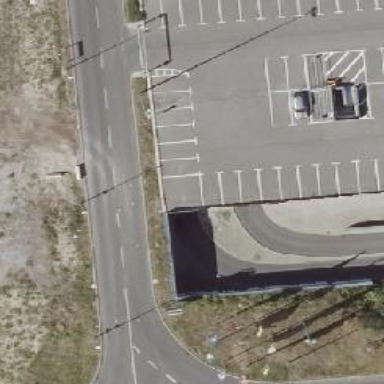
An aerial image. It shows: Asphalt service road.